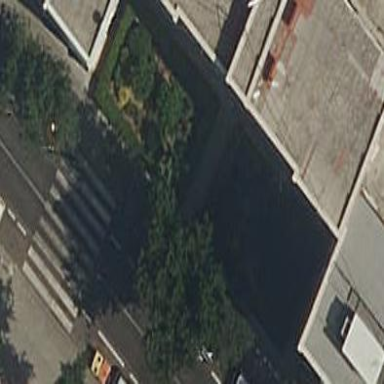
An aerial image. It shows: Garden with kerb border.